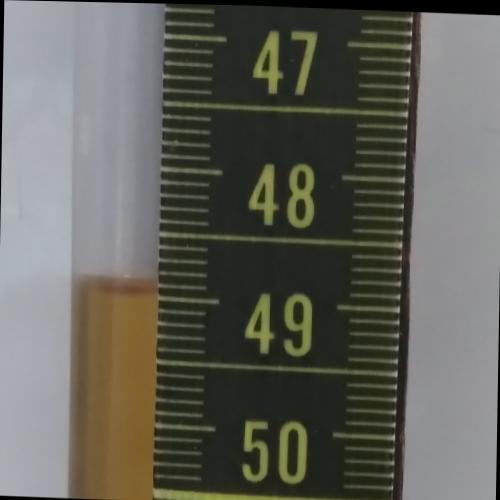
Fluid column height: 49.0 cm